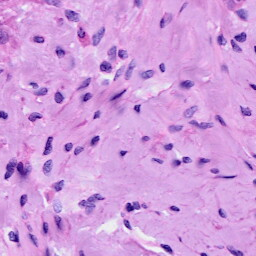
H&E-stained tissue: Cervix